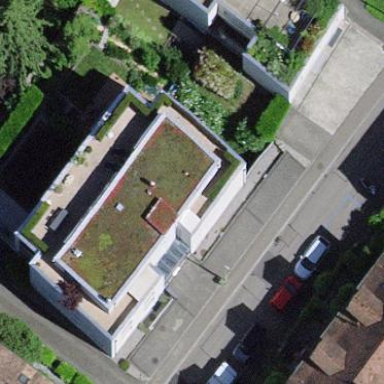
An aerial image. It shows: Image showing building with apartments.